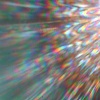
Label: sunburn